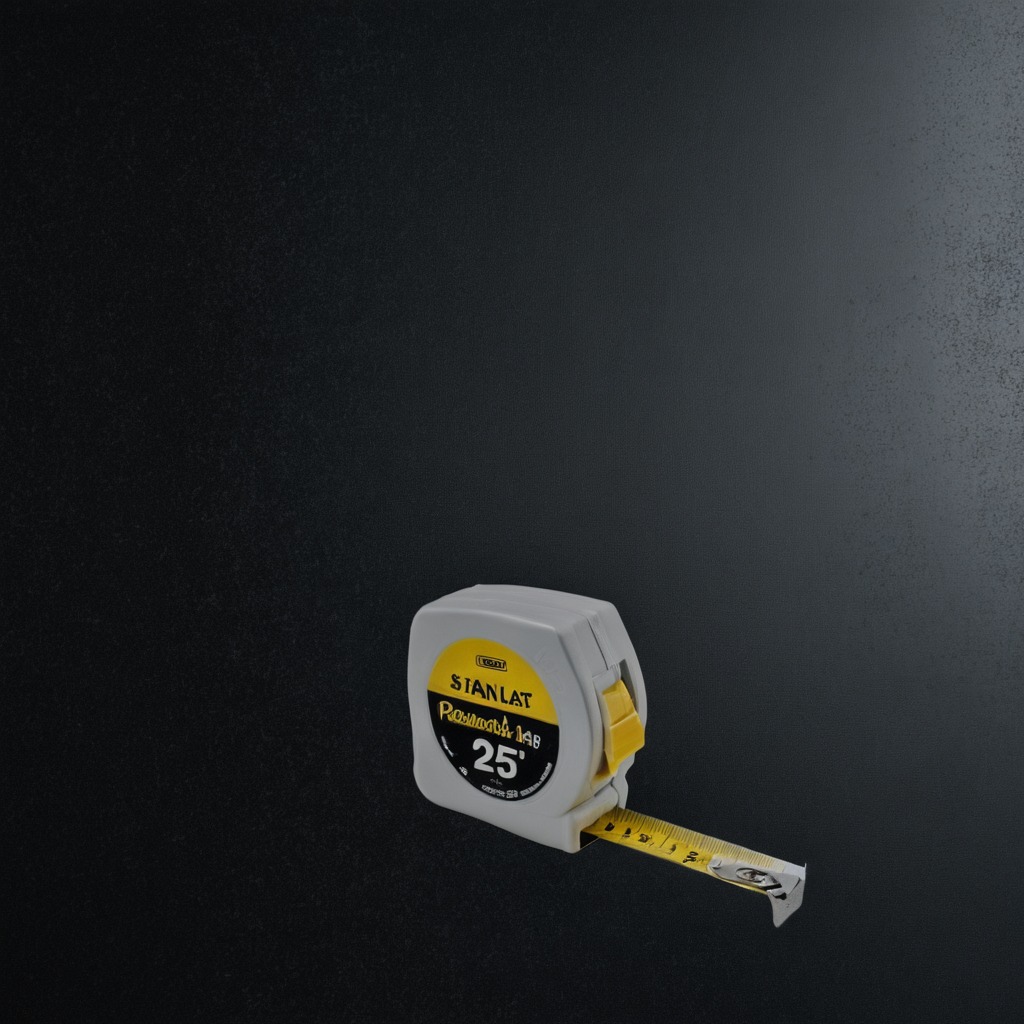
A measuring tape lies on the clean granite tabletop covered with a black rubber mat inside a workshop at night dim ambient light soft shadows worn but beneath the mat